Field crop: tomato
Growth stage: 1
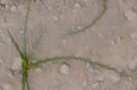
Species: cyperus